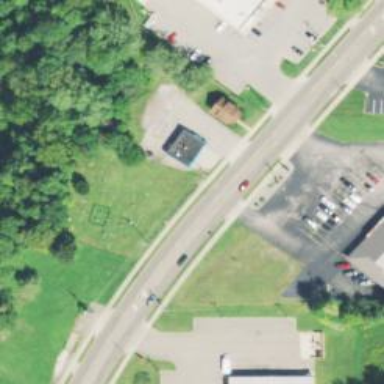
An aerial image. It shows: Unmarked crossing on footway.